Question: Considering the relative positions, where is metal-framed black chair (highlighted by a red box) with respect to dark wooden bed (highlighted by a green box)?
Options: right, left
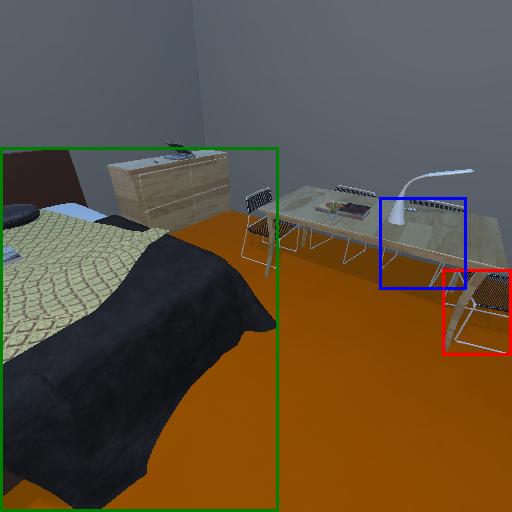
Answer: right